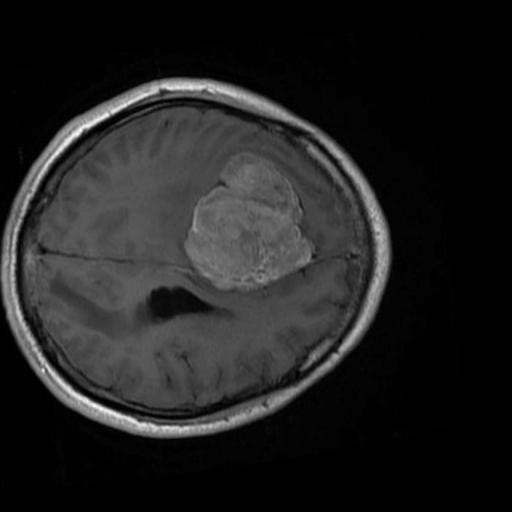
Label: brain_menin